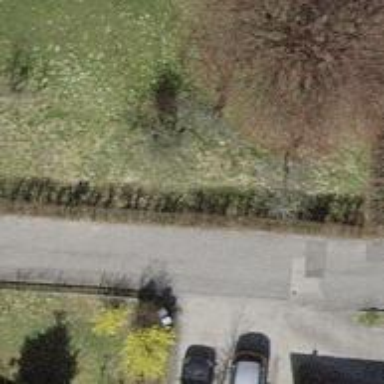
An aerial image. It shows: Deciduous broadleaved tree in garden.